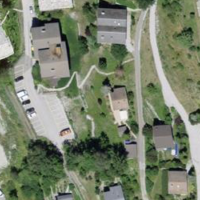
EUNIS habitat code: 54
Species observed at this site:
Issoria lathonia
Graphosoma italicum
Chloris chloris
Polygonia c-album
Euplagia quadripunctaria
Garrulus glandarius
Erebia aethiops
Turdus merula